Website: lowes
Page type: customer-info-address
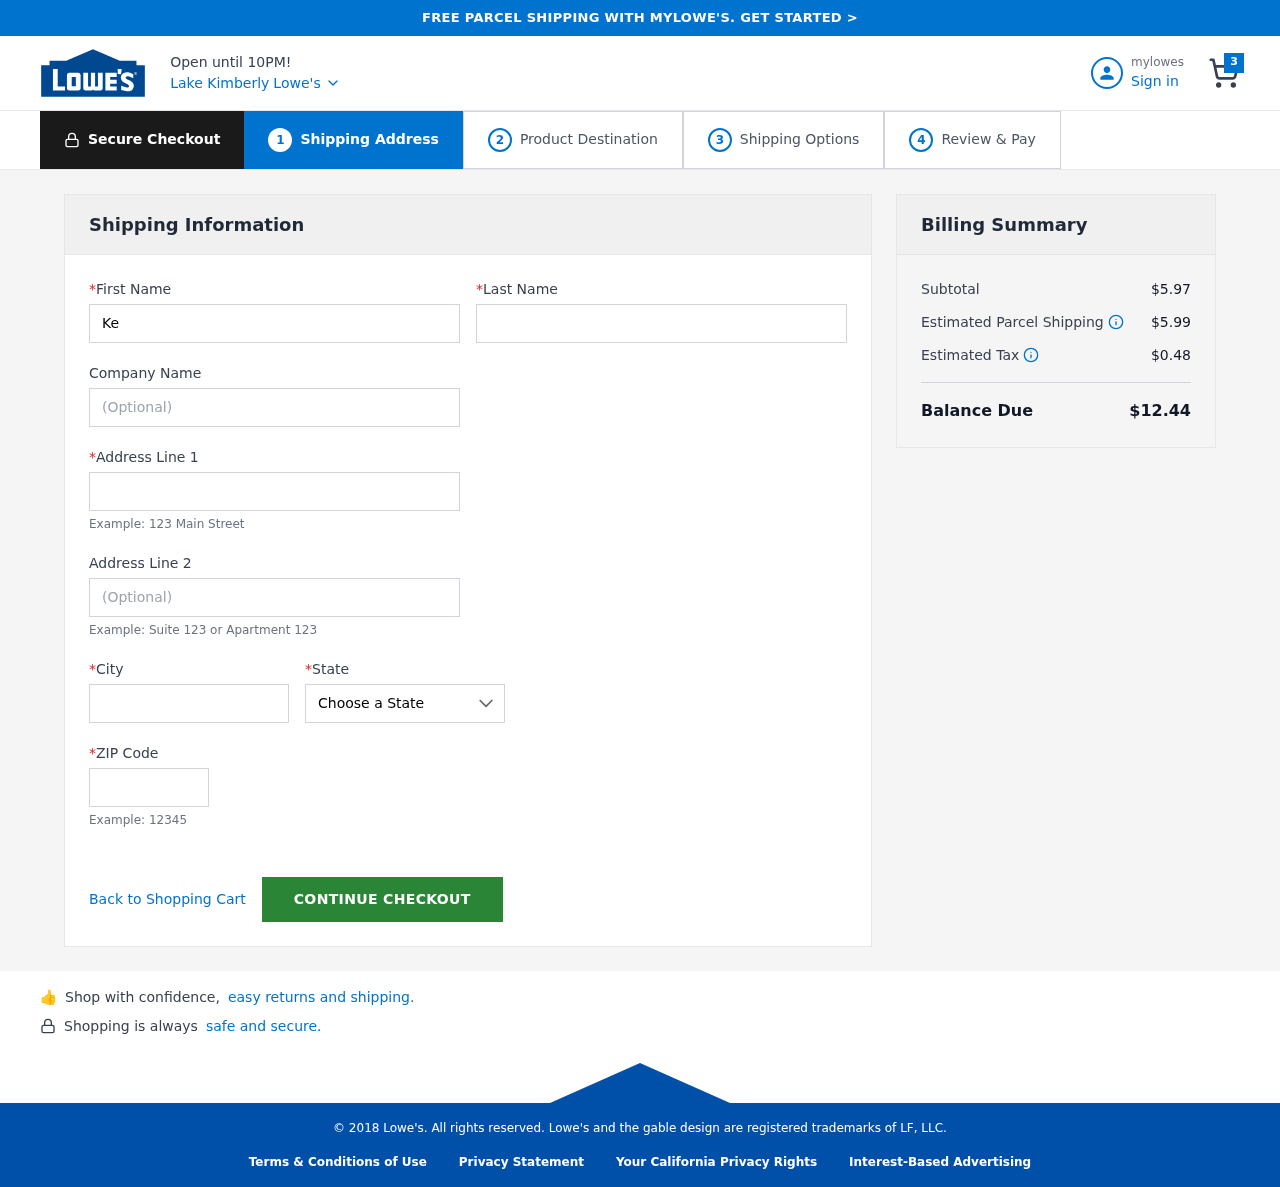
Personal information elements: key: PII_CITY
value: Lake Kimberly
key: PII_COMPANY
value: Hunter, Miles and Mitchell
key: PII_FIRSTNAME
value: Kelly
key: PII_LASTNAME
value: Oliver
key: PII_POSTCODE
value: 41201
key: PII_STATE
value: Florida
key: PII_STREET
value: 50827 Jeffrey Pike Apt. 023
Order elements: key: ORDER_NUM_ITEMS
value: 3
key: ORDER_SUBTOTAL
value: $5.97
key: ORDER_SHIPPING_COST
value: $5.99
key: ORDER_TAX
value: $0.48
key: ORDER_TOTAL
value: $12.44